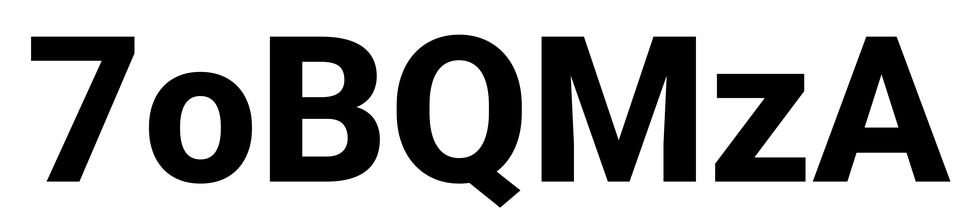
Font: Roboto_ExtraBold